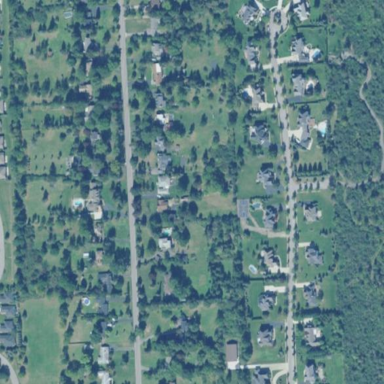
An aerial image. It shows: Single-family residential area.